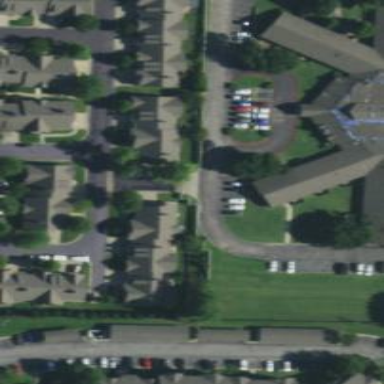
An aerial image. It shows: Living street.